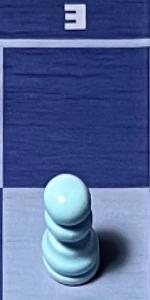
Label: Pawn_White